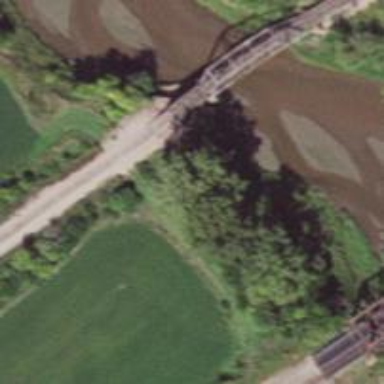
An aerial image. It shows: Railway bridge with truss structure.